Interaction volume radius: 10 \u00c5
Interaction volume height: 25 \u00c5
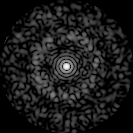
Disorder parameter: 0.842